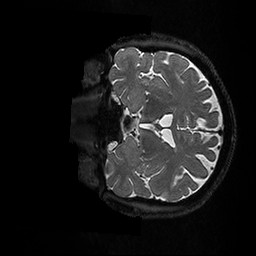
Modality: T2w
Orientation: coronal
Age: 60
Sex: male
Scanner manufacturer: ge
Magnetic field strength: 3 T
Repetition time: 3.202 s
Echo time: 0.0588 s